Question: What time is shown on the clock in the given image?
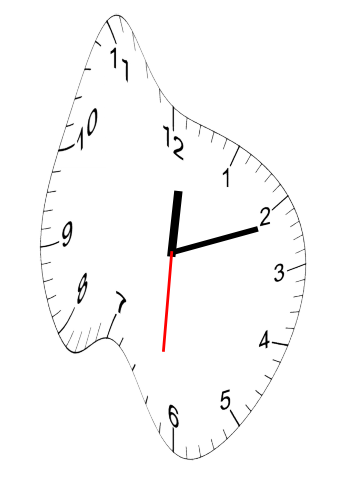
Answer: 12:11:31